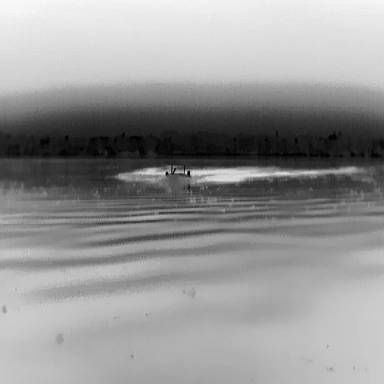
There is a canoe in the infrared image.